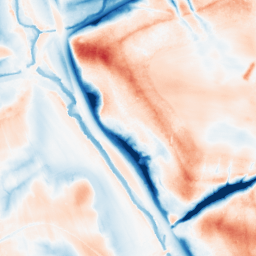
Category: trend_removal
Decomposition family: local_polynomial
Decomposition parameters: window_size: 51
degree: 2
Upsampling method: bicubic
Upsampling parameters: scale: 2
Upsampling scale: 2